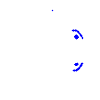
Particle: pion